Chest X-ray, AP view. Patient: 6 years old, sex F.
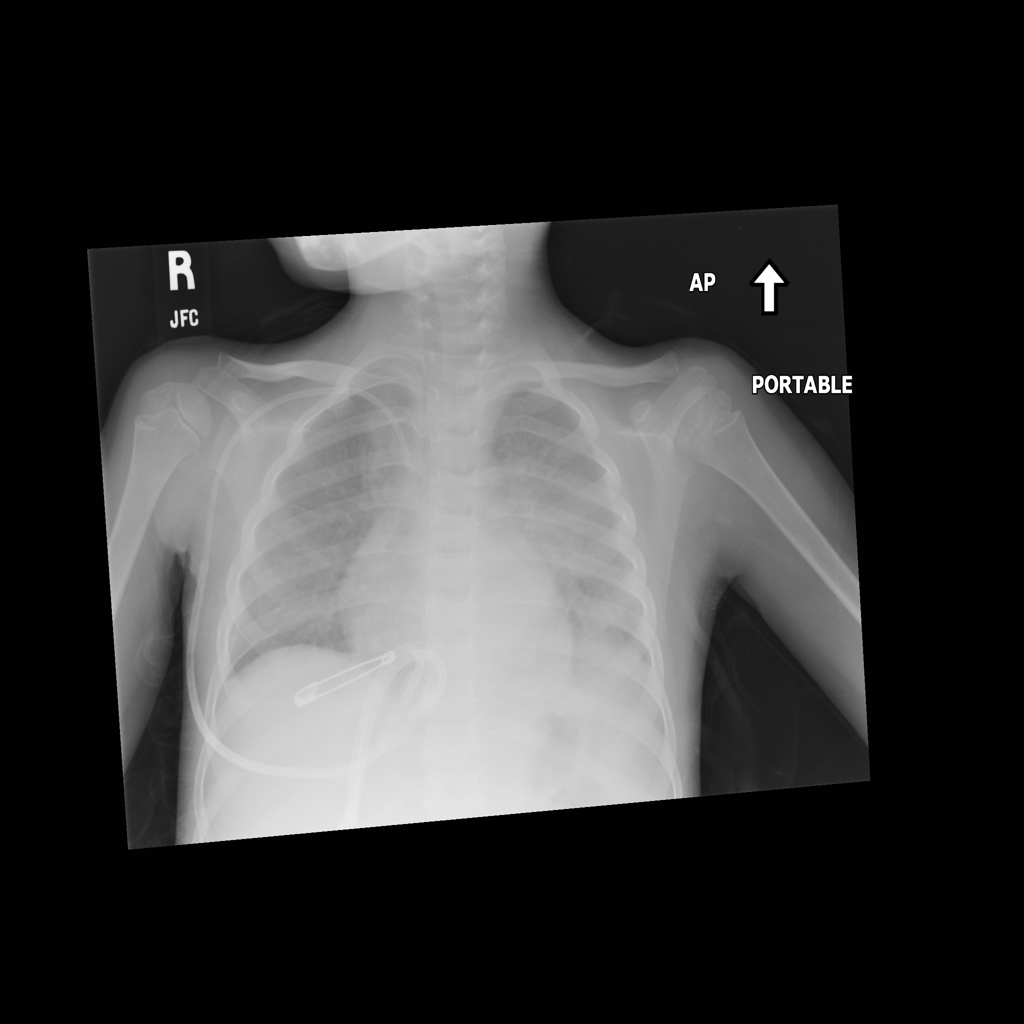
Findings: No Finding